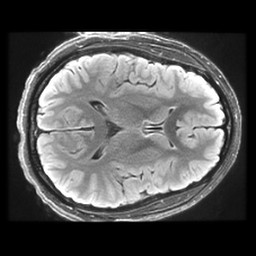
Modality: FLAIR
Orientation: axial
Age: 21
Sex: female
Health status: healthy
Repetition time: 12 s
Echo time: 0.09782 s